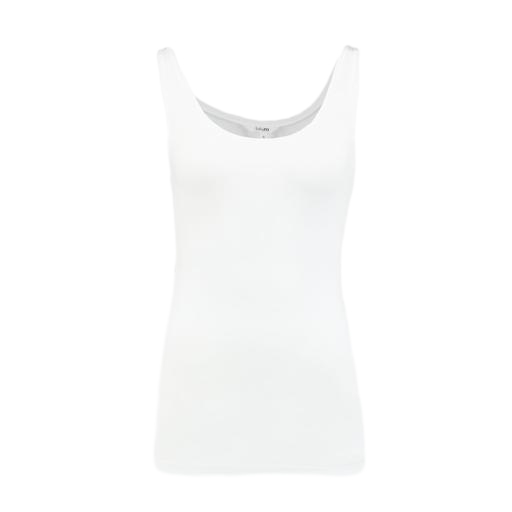
white pure tank top, white scoop-neck tank, white jersey tank top, white background